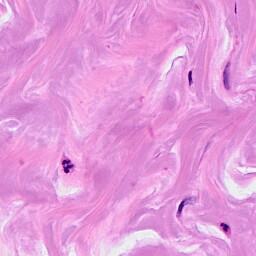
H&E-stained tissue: Breast